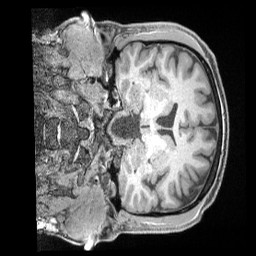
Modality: T1w
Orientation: coronal
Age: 35
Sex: male
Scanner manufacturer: siemens
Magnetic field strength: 3 T
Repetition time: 2 s
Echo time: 0.00211 s